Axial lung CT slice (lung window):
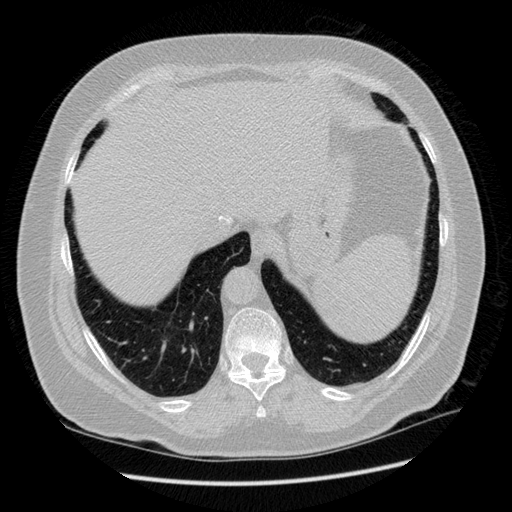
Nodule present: no